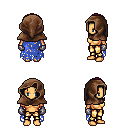
a pixel art fantasy rpg character, female body template, human, tanned skin, blue tattered cape, gold greaves, brunette long hairstyle, cloth hood, metal gloves, four views (front, back, left, right), 2x2 character sprite sheet, small pixel art, hard edges, no anti-aliasing